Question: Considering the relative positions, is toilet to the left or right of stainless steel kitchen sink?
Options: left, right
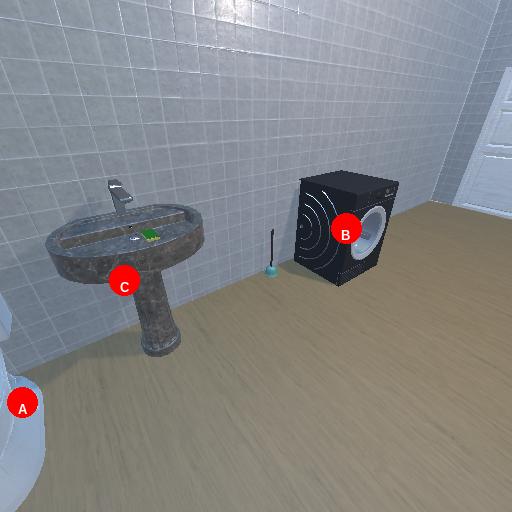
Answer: left